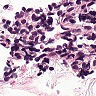
Metastatic tissue present: no